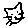
Label: cat